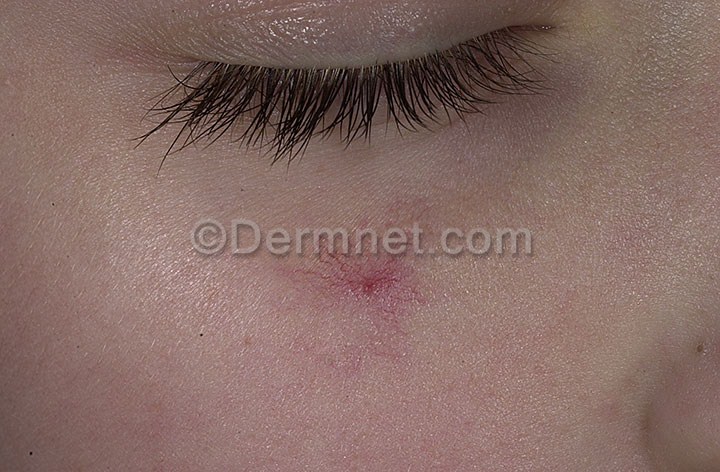
Disease: Vascular Tumors